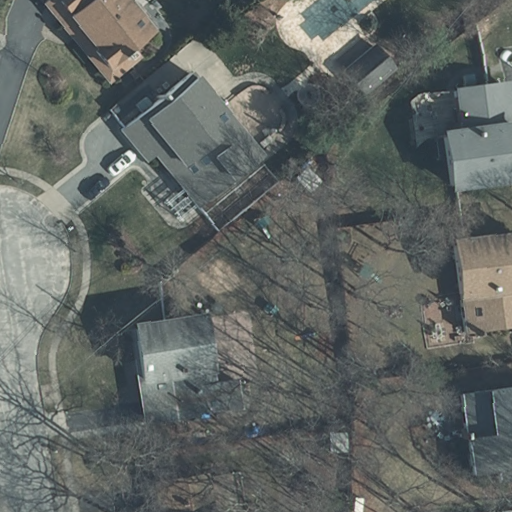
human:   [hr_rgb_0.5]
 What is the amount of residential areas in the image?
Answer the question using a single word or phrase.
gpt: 1

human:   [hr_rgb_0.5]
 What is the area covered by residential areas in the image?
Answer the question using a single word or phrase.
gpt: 10632m2

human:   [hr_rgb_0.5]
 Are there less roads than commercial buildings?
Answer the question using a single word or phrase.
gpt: no

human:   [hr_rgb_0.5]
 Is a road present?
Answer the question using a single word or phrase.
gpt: yes

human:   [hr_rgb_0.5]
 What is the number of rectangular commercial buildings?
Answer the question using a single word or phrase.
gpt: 0

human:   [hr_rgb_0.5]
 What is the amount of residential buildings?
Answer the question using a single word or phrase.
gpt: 8

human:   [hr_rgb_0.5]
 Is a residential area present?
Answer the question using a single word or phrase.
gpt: yes

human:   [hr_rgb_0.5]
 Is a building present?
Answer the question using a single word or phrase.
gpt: yes

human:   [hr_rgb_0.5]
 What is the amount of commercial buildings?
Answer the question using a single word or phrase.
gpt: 0

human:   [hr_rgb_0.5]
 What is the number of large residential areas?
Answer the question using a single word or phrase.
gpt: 1

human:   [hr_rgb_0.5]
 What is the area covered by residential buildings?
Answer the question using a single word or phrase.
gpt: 1171m2

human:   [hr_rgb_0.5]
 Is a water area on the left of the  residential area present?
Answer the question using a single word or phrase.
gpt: no

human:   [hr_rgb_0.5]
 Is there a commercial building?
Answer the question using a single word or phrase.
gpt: no

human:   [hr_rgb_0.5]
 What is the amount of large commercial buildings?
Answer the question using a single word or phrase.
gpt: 0

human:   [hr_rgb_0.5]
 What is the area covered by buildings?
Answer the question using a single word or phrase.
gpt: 1217m2

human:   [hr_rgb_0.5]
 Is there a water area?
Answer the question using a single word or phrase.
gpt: no

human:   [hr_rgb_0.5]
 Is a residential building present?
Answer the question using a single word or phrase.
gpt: yes

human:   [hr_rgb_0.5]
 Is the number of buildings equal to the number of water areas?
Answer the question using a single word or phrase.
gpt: no

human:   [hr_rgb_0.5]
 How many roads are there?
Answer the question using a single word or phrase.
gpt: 1

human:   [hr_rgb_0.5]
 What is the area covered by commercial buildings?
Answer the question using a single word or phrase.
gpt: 0m2

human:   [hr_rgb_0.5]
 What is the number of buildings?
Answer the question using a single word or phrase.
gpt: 9

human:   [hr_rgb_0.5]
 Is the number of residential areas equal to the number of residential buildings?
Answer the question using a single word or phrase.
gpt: no

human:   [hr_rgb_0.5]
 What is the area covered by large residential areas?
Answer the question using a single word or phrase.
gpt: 10632m2

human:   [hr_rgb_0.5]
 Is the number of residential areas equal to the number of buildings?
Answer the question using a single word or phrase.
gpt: no

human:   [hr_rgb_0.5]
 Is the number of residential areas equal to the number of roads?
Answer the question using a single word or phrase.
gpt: yes

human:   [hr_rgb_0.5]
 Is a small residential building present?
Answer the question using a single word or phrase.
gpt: yes

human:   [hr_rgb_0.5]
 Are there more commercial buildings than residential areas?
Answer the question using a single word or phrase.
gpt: no

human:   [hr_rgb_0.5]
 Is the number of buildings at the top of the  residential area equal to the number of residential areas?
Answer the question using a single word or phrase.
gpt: no

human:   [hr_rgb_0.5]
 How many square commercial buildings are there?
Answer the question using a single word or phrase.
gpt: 0

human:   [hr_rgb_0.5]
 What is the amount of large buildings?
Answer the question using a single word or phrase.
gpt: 0

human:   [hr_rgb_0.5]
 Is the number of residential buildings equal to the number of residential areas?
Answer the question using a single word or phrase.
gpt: no

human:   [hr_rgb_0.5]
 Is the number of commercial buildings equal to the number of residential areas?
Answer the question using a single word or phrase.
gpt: no

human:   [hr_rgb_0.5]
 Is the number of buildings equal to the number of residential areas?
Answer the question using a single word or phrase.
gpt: no

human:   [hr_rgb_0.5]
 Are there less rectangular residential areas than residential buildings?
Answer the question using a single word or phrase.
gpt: yes

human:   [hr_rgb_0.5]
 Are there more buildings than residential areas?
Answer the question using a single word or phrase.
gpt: yes

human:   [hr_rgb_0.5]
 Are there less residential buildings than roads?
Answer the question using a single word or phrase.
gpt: no

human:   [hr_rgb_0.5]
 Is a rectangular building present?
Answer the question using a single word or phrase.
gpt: yes

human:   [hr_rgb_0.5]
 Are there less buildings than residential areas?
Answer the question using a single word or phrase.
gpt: no

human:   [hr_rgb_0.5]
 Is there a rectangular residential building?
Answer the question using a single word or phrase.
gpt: yes

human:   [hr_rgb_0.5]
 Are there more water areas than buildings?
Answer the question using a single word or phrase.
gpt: no

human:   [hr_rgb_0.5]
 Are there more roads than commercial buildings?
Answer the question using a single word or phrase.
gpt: yes

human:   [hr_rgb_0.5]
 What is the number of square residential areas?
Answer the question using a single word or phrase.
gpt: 0

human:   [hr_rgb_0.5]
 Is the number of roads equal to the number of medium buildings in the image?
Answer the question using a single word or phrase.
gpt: no

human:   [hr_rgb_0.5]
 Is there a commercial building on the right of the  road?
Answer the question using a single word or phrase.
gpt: no

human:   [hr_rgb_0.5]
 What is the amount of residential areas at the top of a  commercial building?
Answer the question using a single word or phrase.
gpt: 0

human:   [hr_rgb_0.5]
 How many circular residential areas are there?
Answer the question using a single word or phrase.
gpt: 0

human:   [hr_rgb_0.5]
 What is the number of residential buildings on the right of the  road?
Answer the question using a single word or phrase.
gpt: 8

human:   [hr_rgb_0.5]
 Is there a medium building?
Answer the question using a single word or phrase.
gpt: yes

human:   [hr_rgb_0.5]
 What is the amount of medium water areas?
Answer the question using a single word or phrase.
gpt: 0

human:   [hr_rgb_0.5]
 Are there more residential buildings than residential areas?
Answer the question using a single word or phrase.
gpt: yes

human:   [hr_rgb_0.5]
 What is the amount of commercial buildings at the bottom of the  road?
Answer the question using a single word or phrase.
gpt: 0

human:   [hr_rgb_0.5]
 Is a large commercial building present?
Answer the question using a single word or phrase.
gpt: no

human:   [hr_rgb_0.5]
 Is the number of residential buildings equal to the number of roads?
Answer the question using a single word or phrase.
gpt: no

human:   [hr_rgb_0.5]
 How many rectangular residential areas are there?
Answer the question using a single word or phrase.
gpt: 1

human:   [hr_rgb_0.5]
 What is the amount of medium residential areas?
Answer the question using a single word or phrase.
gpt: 0

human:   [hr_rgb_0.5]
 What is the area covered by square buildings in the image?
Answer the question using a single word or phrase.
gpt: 0m2

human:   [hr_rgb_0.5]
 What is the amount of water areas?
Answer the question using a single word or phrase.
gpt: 0

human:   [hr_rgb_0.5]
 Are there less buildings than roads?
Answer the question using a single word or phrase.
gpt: no

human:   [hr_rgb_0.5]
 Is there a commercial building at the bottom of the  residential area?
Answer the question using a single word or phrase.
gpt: no

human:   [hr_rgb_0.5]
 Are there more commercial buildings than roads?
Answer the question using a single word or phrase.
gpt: no

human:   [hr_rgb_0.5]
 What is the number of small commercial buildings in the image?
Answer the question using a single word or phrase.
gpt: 0

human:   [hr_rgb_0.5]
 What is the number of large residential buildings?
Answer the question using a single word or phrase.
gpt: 0

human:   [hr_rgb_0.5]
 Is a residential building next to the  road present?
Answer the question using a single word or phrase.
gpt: yes

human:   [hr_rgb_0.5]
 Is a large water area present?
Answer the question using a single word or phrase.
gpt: no